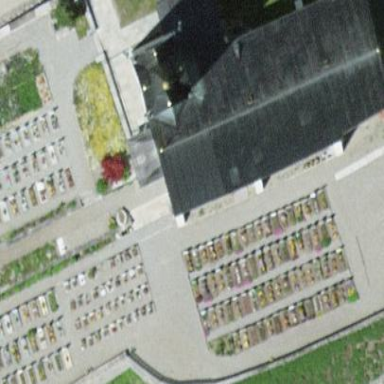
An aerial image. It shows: Cemetery.